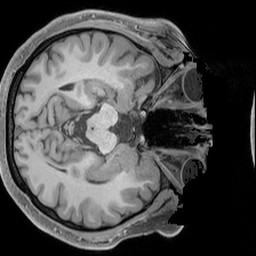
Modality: T1w
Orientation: axial